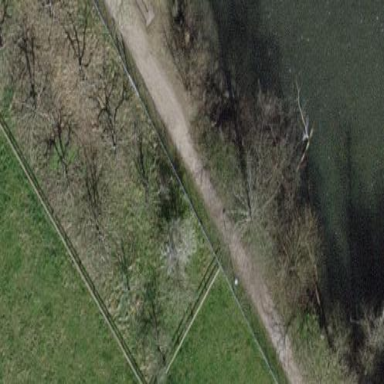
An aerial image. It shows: Orchard enclosed by fence.